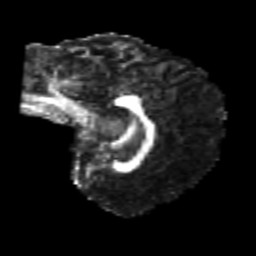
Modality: FA
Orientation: sagittal
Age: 23
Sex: male
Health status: healthy
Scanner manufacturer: philips
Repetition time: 7.385 s
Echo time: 0.08599 s